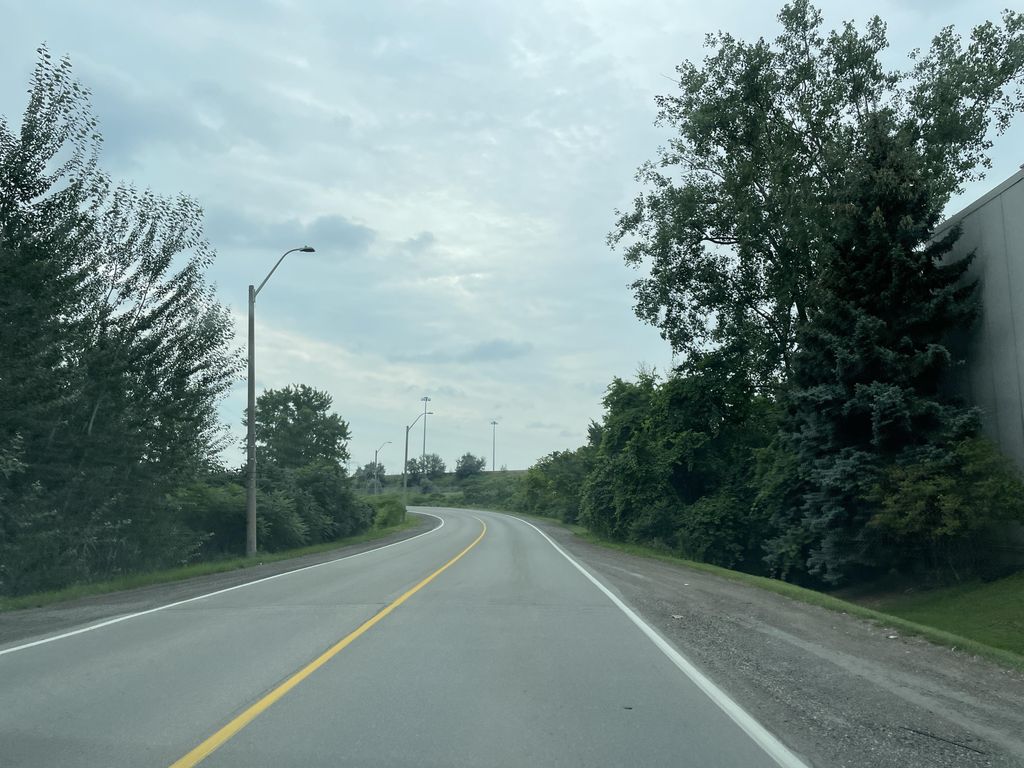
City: hamilton